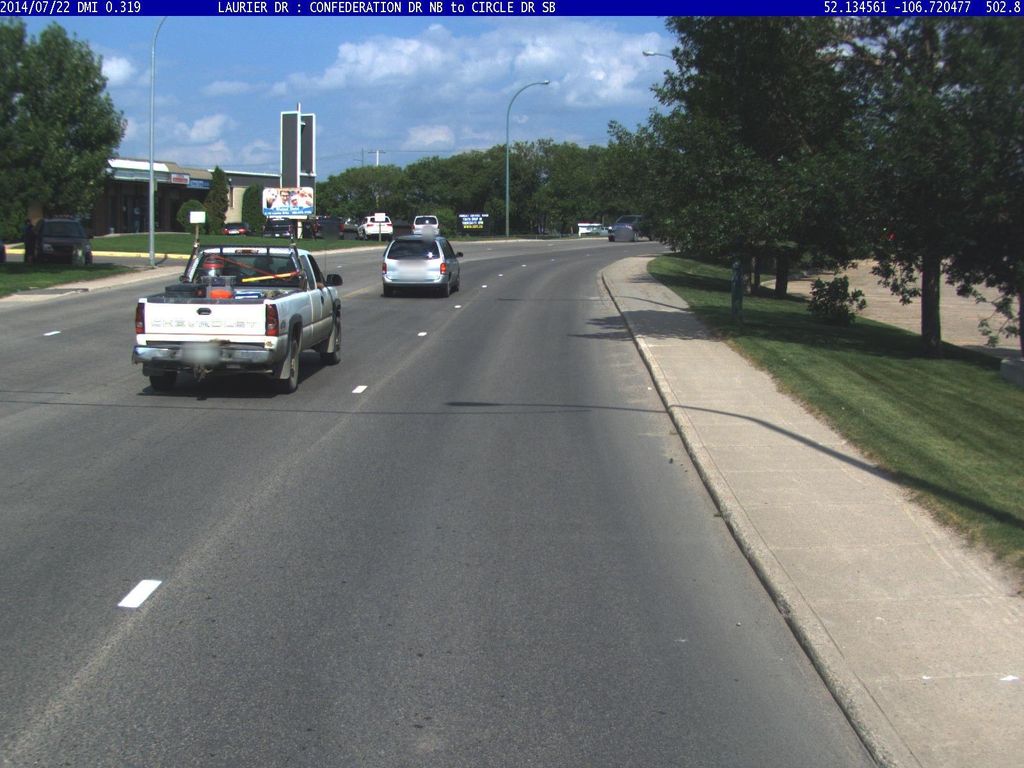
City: saskatoon